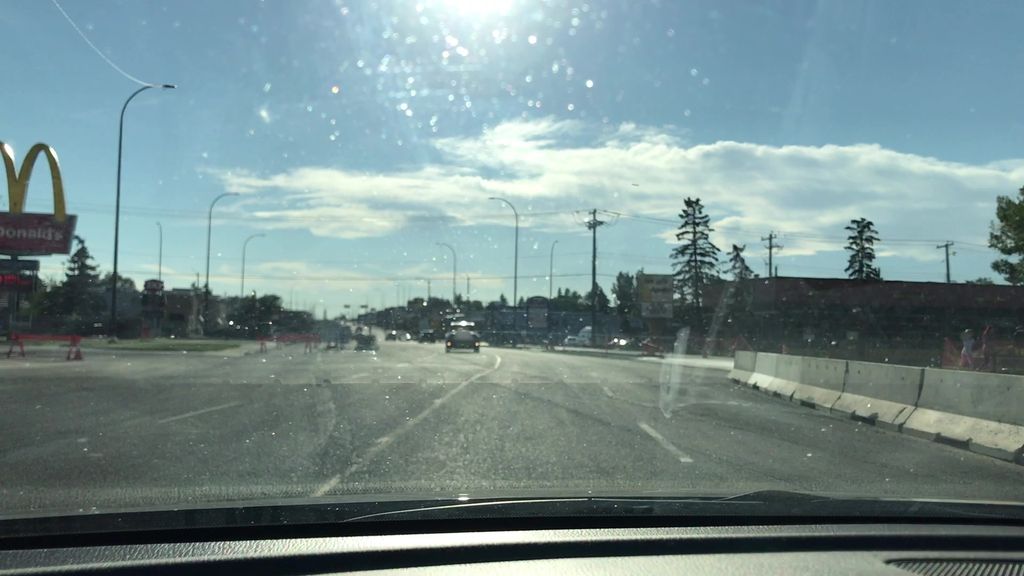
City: calgary